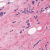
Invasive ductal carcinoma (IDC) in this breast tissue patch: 1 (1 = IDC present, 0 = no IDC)